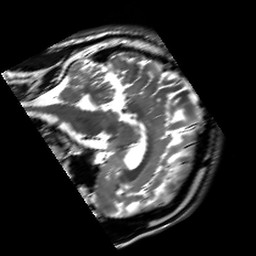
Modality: T2w
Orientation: sagittal
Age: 33
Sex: male
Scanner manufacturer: siemens
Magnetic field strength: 3 T
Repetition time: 7 s
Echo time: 0.09 s